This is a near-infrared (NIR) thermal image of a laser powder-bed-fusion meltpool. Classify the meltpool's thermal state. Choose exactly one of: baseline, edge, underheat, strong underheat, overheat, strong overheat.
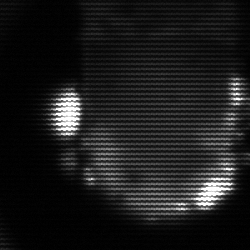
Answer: baseline